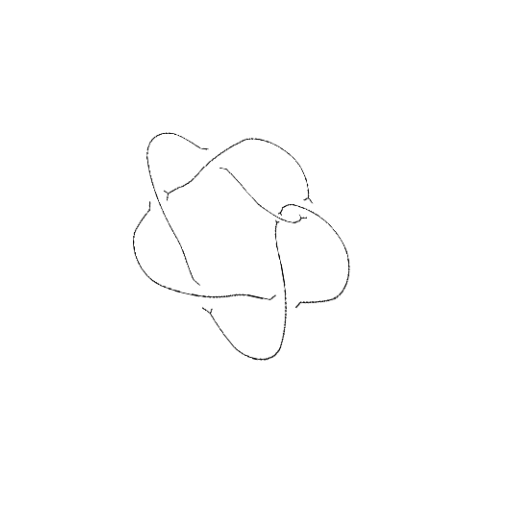
Crossing number: 6